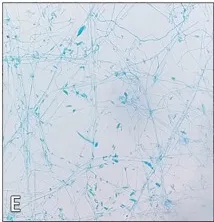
(C, D) Surface and reverse isolated colony after four days of incubation at 25 C.
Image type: pathology (h&e)